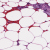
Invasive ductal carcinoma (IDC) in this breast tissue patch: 0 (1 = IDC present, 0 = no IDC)